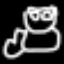
Label: frog